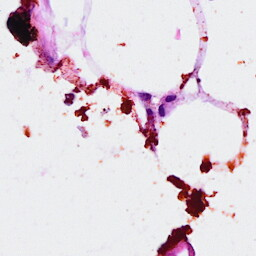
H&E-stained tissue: Breast